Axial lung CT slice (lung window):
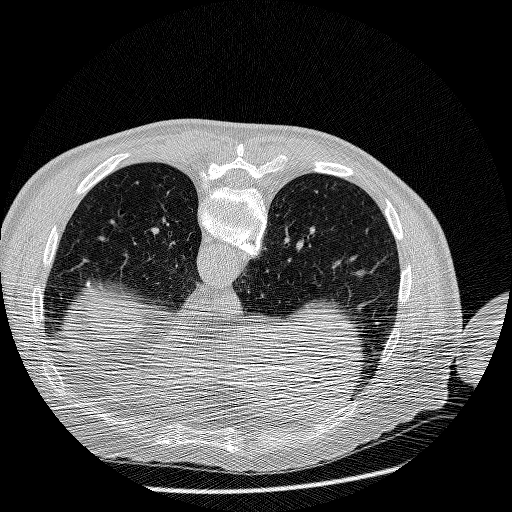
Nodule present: no